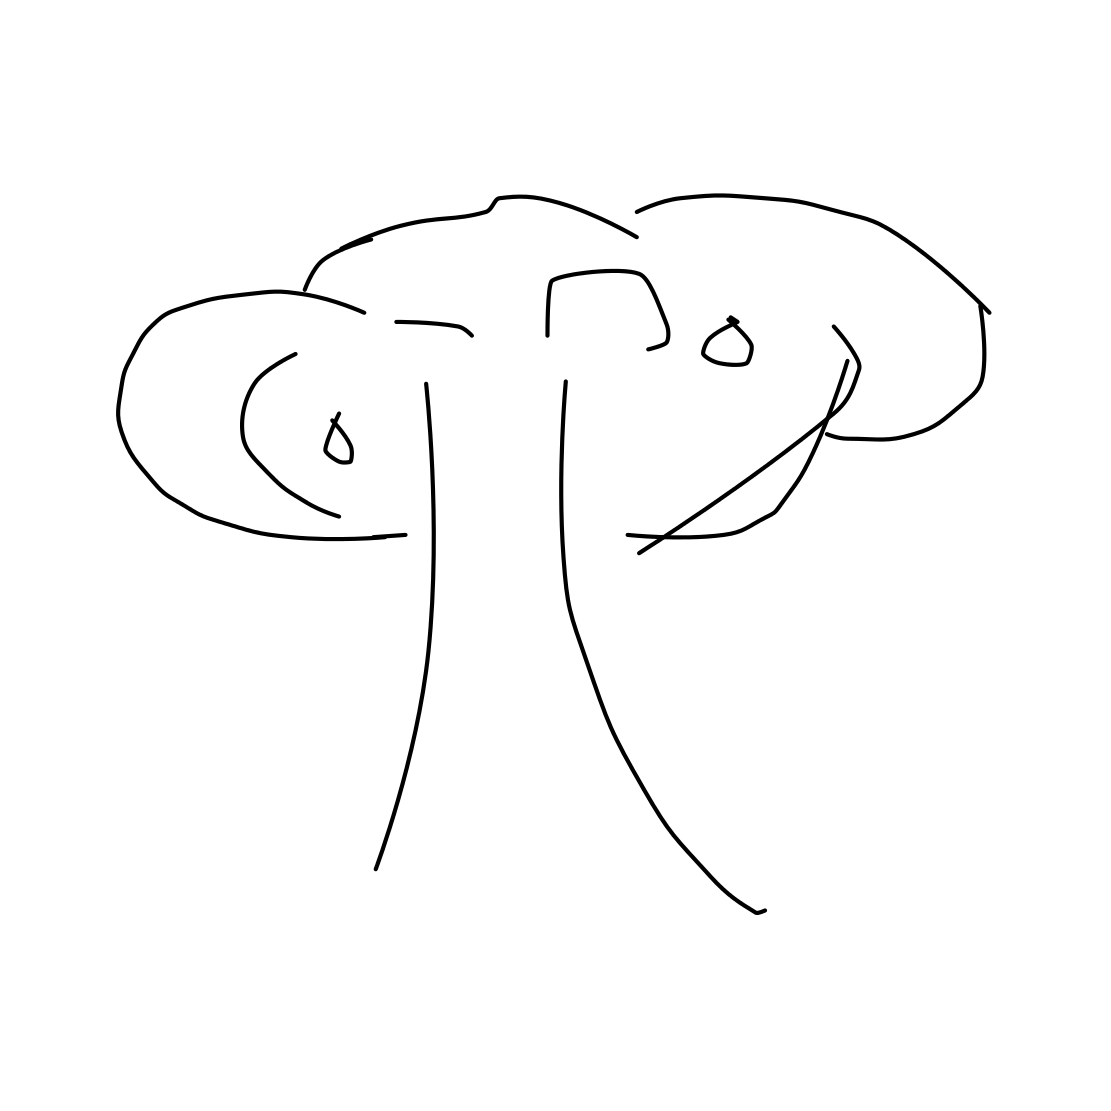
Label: tree